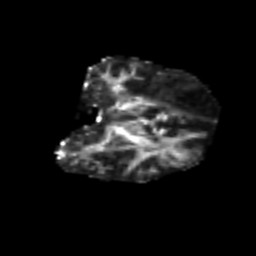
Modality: FA
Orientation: coronal
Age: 40
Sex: female
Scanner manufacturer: siemens
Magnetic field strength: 3 T
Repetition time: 4.999 s
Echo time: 0.07946 s